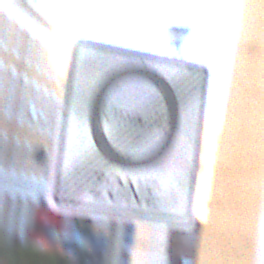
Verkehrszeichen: EndeUmweltzone
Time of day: SunriseSunset
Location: Outdoor (Urban)
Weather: Clear
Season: NotSpecified
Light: Natural